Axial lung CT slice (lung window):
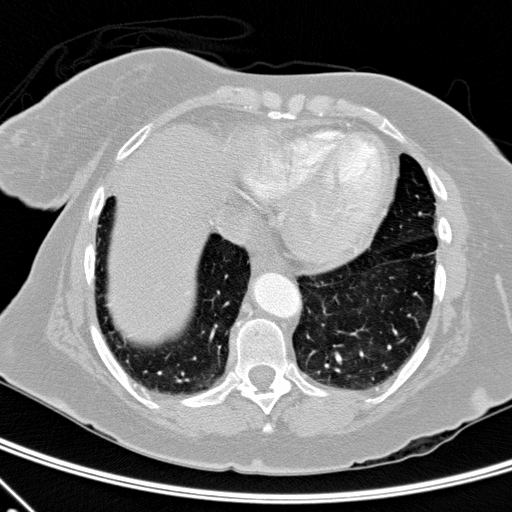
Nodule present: no